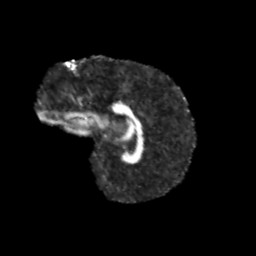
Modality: FA
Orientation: sagittal
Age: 10
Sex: male
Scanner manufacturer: siemens
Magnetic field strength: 3 T
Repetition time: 3.8 s
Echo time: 0.07 s